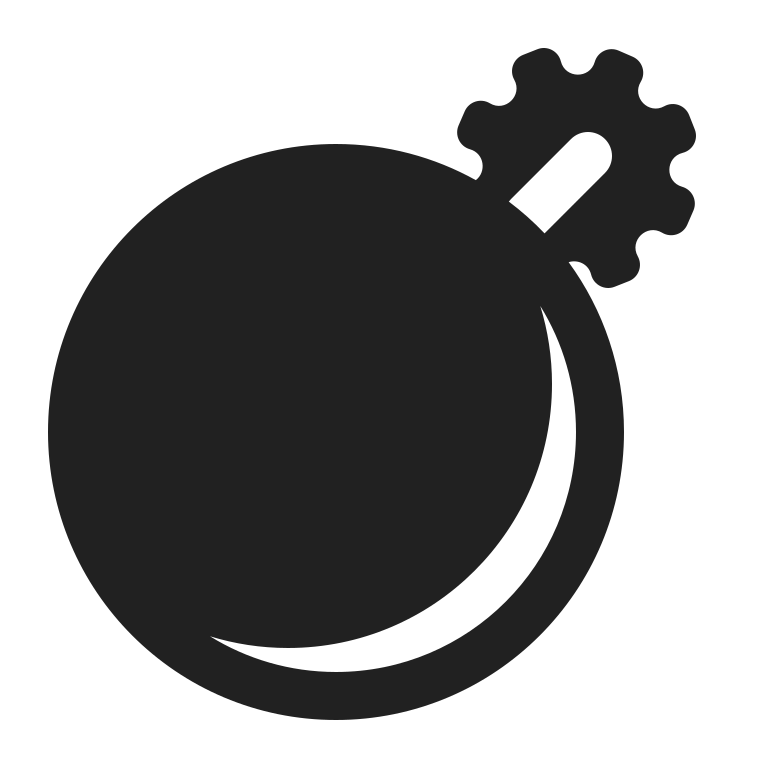
bomb high contrast